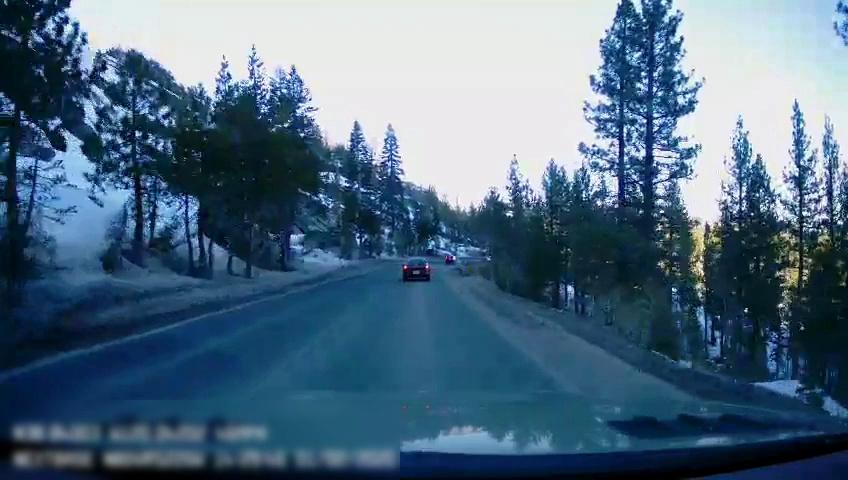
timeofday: Day
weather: Sunny
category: Drivable Space
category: Vehicles | Car
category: Lanes | Opposite Lane
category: Lanes | Current Lane
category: Lanes | Opposite Lane
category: Lanes | Current Lane